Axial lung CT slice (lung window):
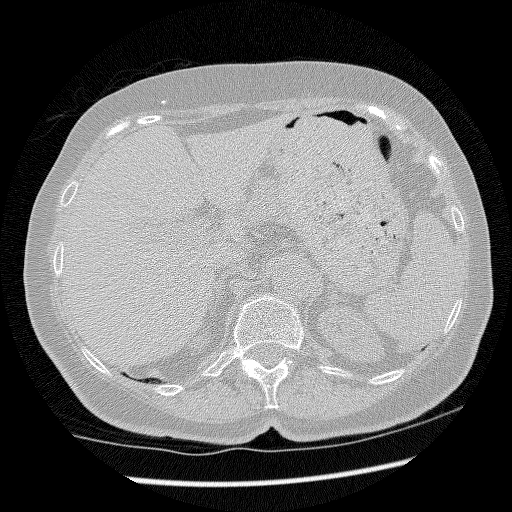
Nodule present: no